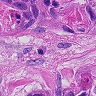
Metastatic tissue present: yes